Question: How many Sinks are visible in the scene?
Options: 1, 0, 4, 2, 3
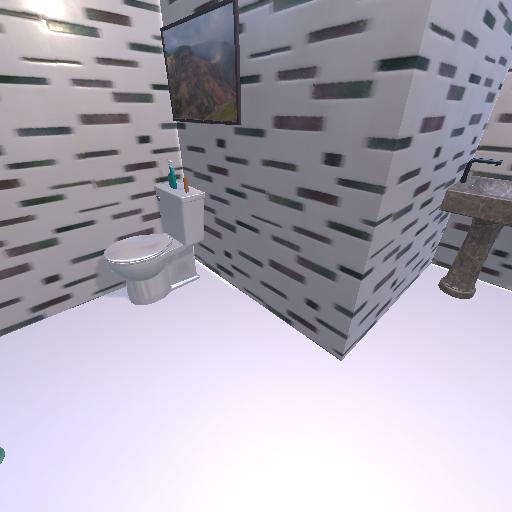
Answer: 1